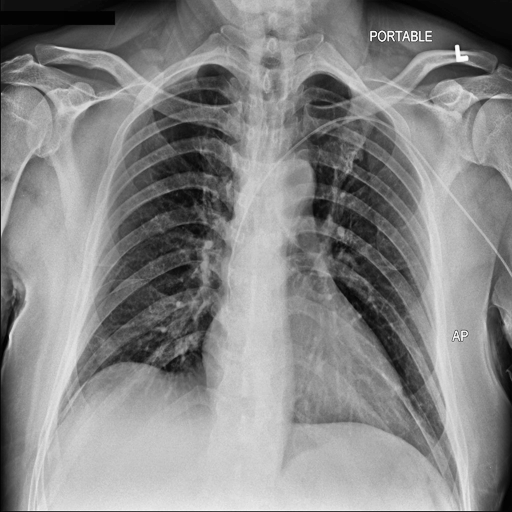
Finding: NORMAL